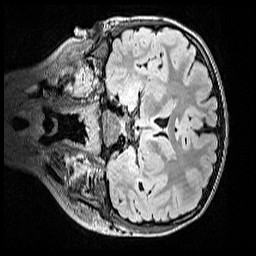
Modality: FLAIR
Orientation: coronal
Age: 9
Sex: male
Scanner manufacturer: siemens
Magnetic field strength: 3 T
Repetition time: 5 s
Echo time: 0.388 s